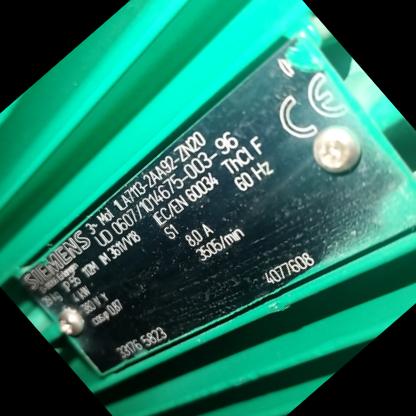
Klasa: tabliczka-znamionowa